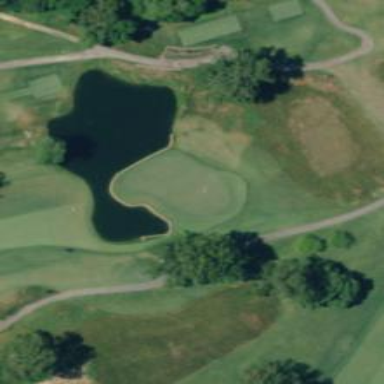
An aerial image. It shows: Golf hole.